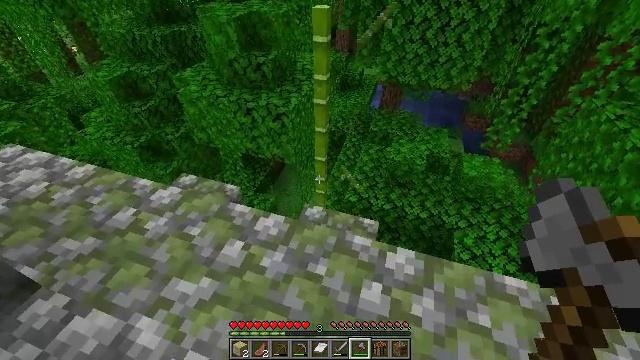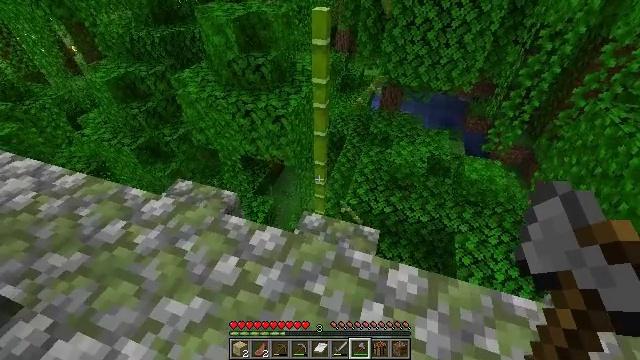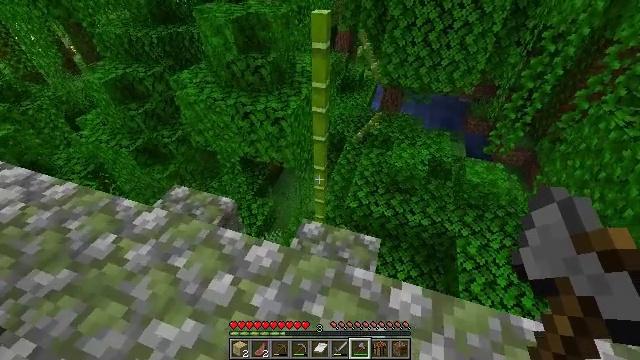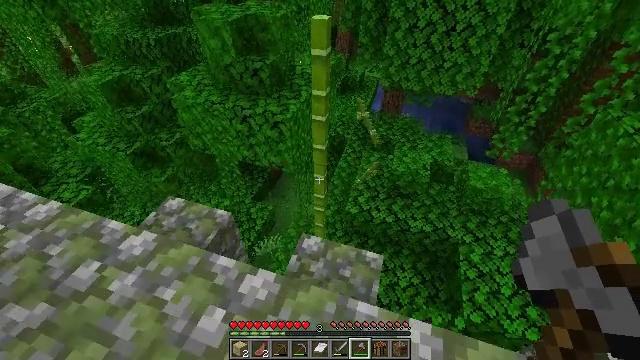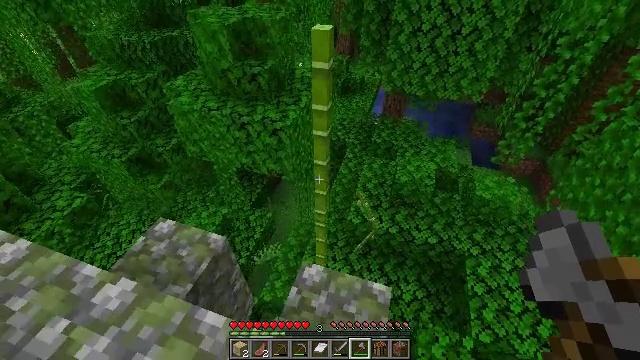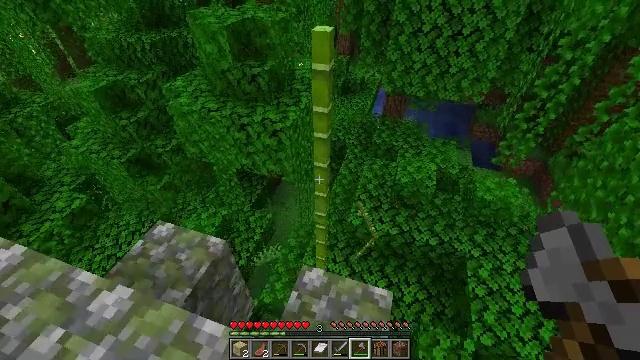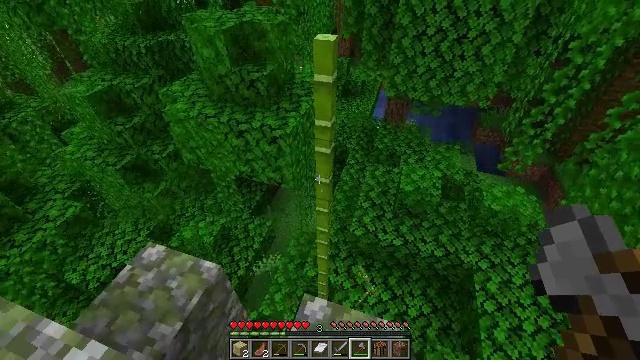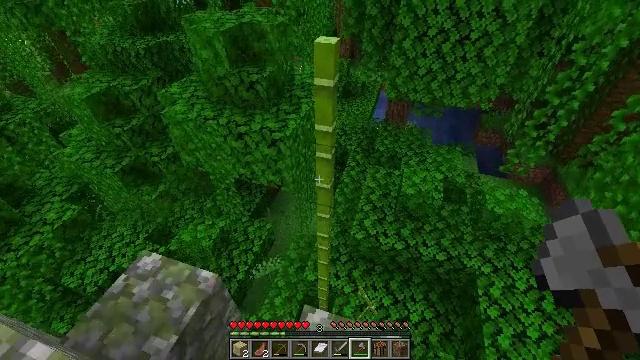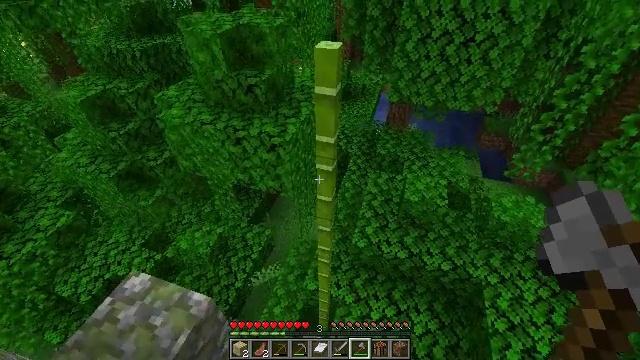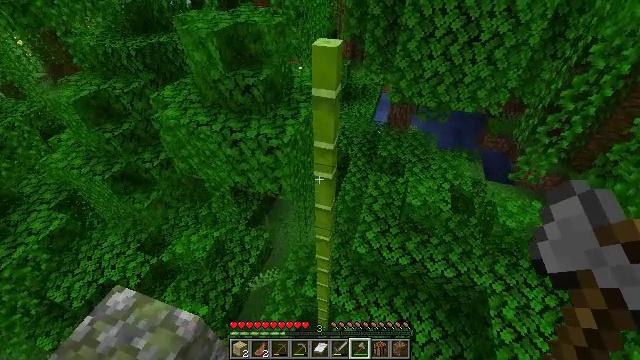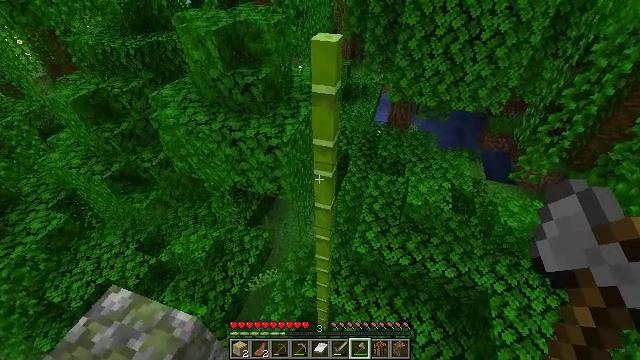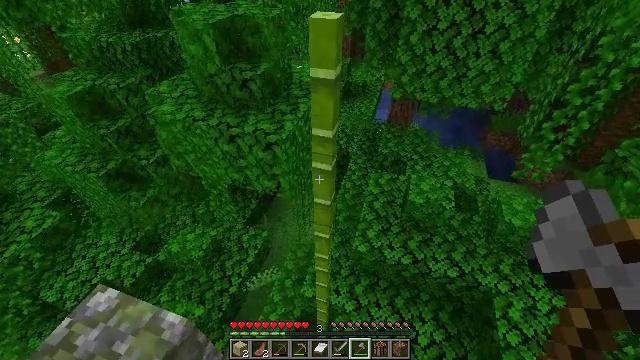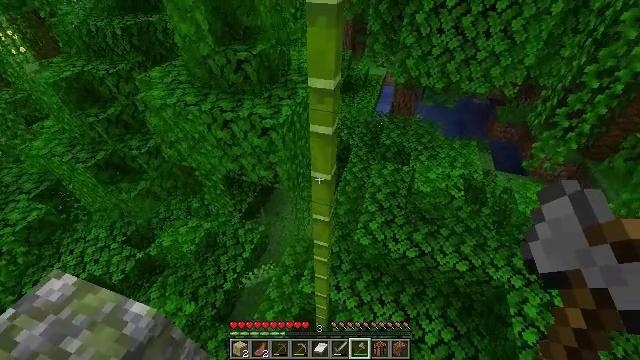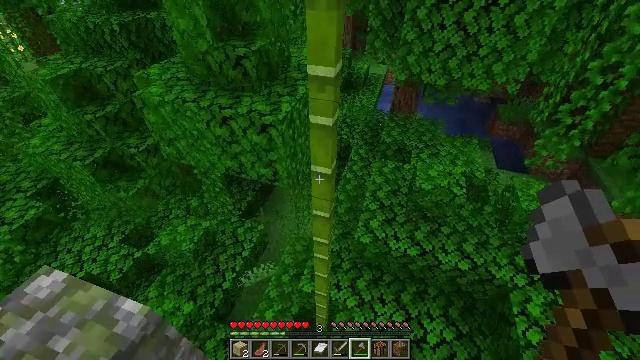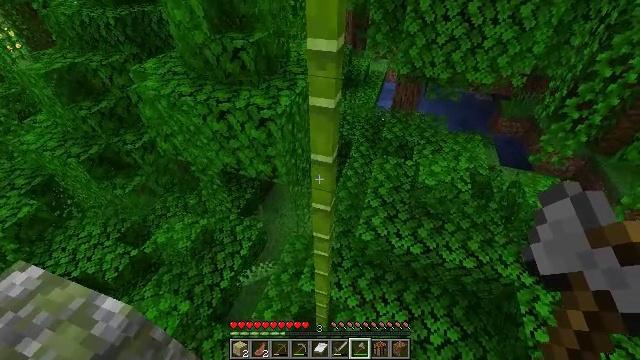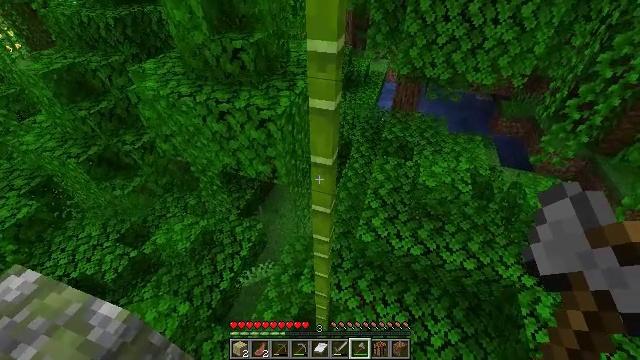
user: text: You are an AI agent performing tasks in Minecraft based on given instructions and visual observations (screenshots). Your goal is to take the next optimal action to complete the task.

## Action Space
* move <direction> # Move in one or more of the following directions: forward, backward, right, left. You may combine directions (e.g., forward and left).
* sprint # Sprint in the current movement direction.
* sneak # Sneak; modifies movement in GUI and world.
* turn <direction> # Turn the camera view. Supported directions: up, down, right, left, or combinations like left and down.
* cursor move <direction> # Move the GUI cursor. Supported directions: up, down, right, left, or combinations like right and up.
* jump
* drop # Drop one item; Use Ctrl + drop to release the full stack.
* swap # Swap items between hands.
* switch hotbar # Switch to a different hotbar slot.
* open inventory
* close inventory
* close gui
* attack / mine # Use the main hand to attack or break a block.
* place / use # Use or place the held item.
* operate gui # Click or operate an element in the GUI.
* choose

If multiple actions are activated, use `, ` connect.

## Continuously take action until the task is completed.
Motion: motion action
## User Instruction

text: Break the bamboo stalk.
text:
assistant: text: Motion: move forward
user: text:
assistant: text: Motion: move forward
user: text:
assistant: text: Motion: move forward
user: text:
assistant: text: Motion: move forward
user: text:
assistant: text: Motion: move forward
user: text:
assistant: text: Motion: move forward
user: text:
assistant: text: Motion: move forward
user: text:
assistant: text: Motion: move forward
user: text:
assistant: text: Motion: no_op
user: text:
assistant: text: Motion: no_op
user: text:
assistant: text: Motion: no_op
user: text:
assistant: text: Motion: no_op
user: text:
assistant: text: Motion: no_op
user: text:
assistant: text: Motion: no_op
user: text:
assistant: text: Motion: no_op
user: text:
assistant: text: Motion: no_op
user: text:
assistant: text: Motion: no_op
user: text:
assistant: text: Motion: no_op
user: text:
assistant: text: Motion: no_op
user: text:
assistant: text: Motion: no_op
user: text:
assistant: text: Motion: no_op
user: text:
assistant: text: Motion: attack / mine
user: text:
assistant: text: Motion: attack / mine
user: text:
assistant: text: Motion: attack / mine
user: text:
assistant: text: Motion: attack / mine
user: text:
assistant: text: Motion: attack / mine
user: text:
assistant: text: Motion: attack / mine
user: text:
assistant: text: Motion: attack / mine
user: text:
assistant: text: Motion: attack / mine
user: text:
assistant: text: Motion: attack / mine